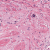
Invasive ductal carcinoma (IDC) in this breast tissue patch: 1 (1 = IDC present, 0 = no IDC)